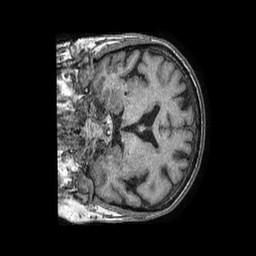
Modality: T1w
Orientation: coronal
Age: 67
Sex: female
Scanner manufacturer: philips
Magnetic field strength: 1.5 T
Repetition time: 0.007537 s
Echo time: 0.003421 s